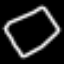
Label: diamond